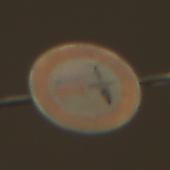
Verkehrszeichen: VerbotUeberholenEinspurigeFahrzeuge
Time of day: Night
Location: Outdoor (Urban)
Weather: Overcast
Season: NotSpecified
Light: Artificial